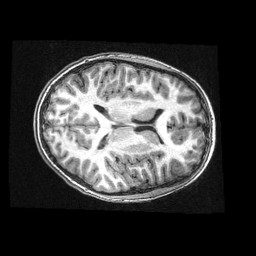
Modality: T1w
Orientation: axial
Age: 11
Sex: male
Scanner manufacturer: siemens
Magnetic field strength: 3 T
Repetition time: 2.3 s
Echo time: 0.00336 s